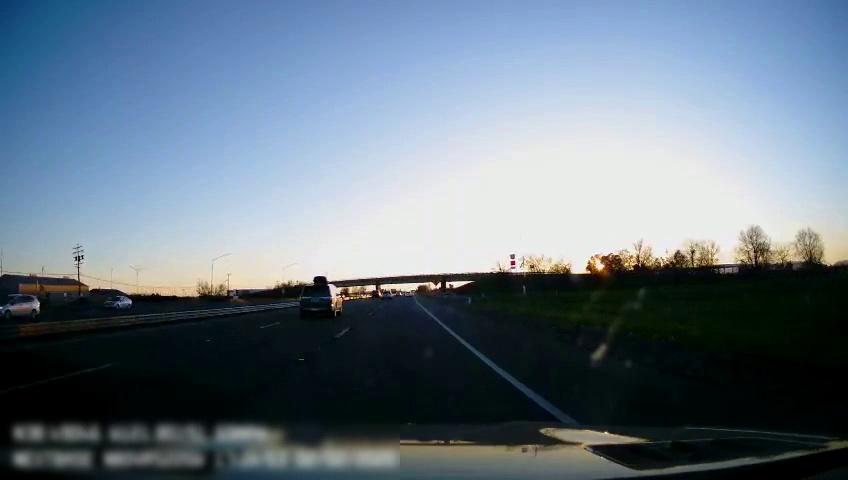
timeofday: Day
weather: Sunny
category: Drivable Space
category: Drivable Space
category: Vehicles | SUV
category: Vehicles | SUV
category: Vehicles | SUV
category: Vehicles | SUV
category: Vehicles | SUV
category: Lanes | Alternate Lane
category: Lanes | Alternate Lane
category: Lanes | Current Lane
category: Lanes | Alternate Lane